Aerial crown-view tile of a tropical tree (Barro Colorado Island, Panama), acquired 20240611:
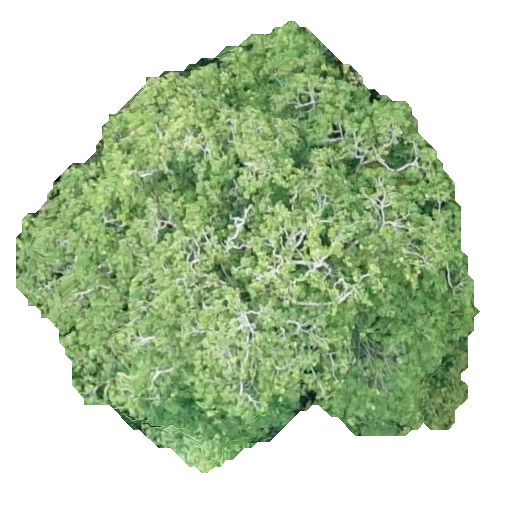
Species: Handroanthus guayacan
GBIF accepted scientific name: Handroanthus guayacan
Crown area: 221.518 m²